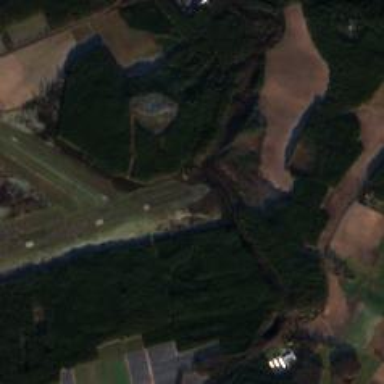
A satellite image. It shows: View of runway in airport.